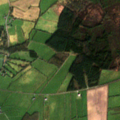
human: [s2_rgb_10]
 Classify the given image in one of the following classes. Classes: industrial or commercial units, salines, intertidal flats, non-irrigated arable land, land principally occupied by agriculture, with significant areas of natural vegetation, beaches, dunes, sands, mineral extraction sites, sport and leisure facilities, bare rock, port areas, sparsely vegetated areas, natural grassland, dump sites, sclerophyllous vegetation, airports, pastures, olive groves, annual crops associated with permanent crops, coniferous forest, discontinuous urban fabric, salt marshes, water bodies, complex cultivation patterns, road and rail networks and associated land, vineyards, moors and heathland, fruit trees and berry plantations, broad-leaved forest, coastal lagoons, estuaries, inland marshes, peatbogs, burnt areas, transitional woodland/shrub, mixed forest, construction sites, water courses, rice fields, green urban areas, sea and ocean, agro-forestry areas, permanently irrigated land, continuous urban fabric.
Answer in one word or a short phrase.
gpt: pastures, coniferous forest